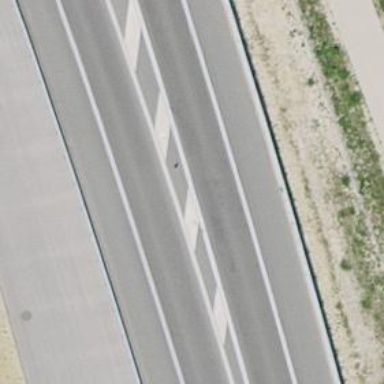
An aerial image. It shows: Motorway.